Question: I have a situation, where I'll start from cell E5 -> H5 -> E7 -> H7 -> E9 -> H9 and then back to E5
What is the VBA code to do this?
[
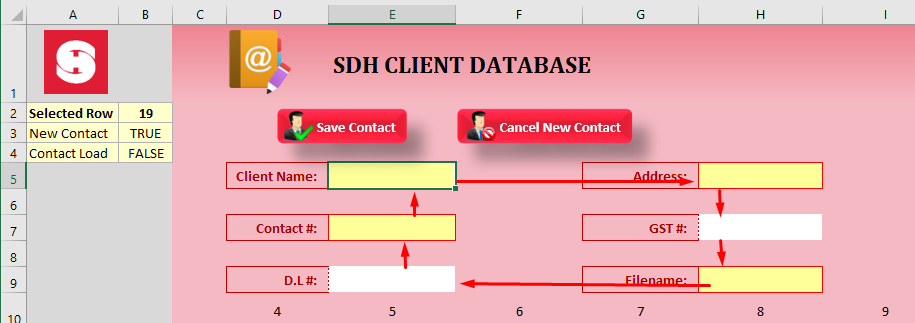
Answer: @cybernetic.nomad comment seems like a better route to take IMO although you will have to re-order the entries to tab in the correct order.
Here is a 'VBA' solution regardless that will always snap to the next cell in your flow photo when one of your flow cells is
---
'''
Option Explicit
Private Sub Worksheet_Change(ByVal Target As Range)
If Target.Count > 1 Then Exit Sub
Select Case Target.Address(False, False)
Case "E5"
Range("H5").Select
Case "H5"
Range("H7").Select
Case "H7"
Range("H9").Select
Case "H9"
Range("E9").Select
Case "E9"
Range("E7").Select
Case "E7"
Range("E5").Select
End Select
End Sub
'''
I always had a hard time figuring out when '.Select' was necessary after my first thorough shaming for it's use when I first started learning VBA. This would be the 2nd valid reason I've came across :0